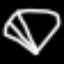
Label: diamond